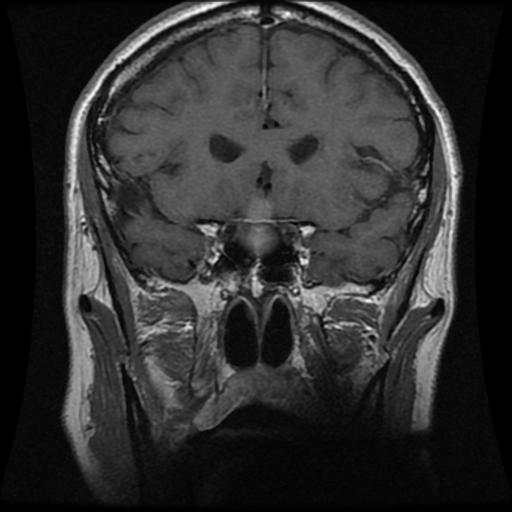
Label: pituitary